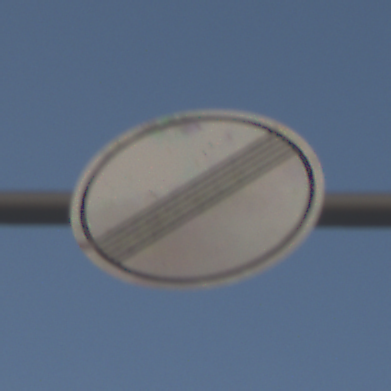
Verkehrszeichen: EndeSaemtlicherBegrenzungen
Umgebung: Outdoor, Nature
Tageszeit: SunriseSunset
Wetter: PartlyCloudy
Licht: Natural
Jahreszeit: NotSpecified
Kontrast: HighContrast